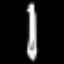
Label: pencil